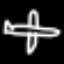
Label: airplane